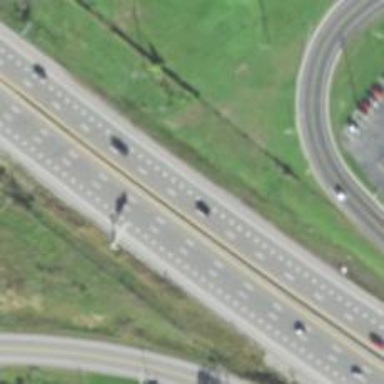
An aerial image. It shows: Motorway.